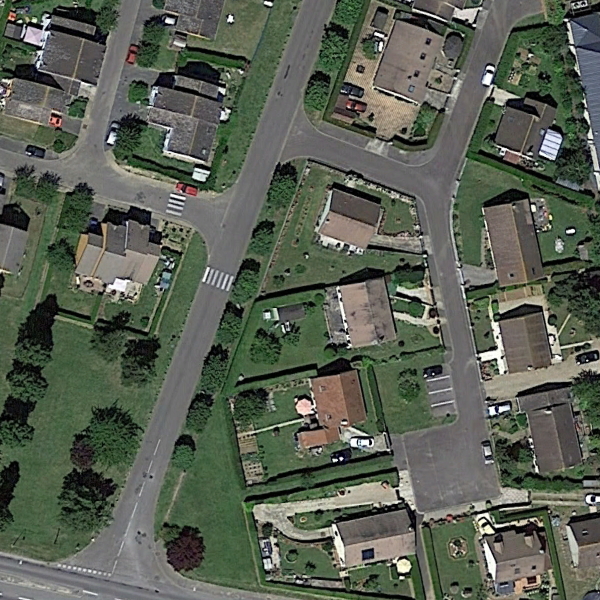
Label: MediumResidential